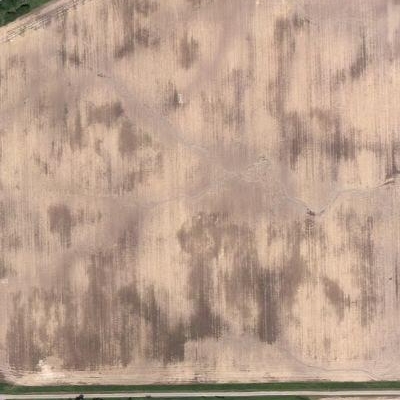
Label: Field